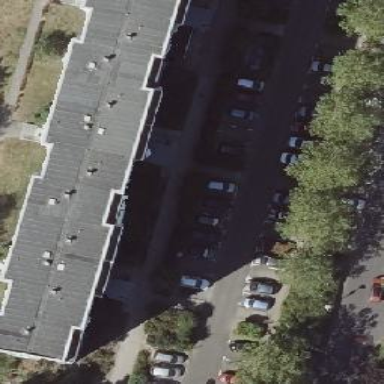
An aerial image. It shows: Street-side parking area with asphalt surface.